Field crop: tomato
Growth stage: 2
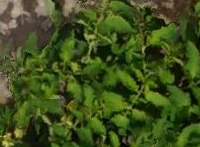
Species: tomato